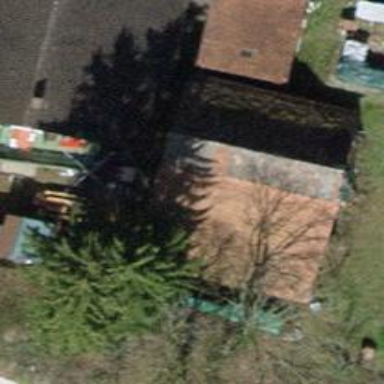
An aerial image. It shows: Shed building.